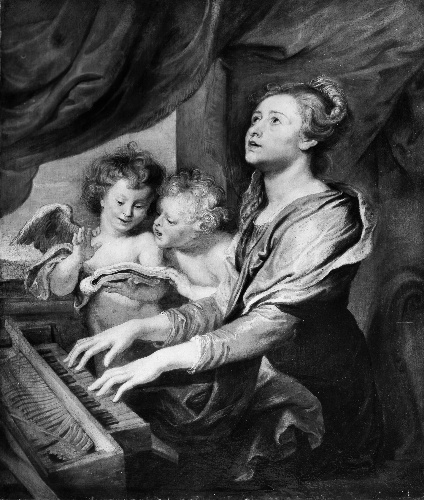
Title: Saint Cecilia
Artist: Abraham van Diepenbeeck
Artist bio: Flemish, 's Hertogenbosch 1596–1675 Antwerp
Object type: Painting
Classification: Paintings
Medium: Oil on canvas
Dimensions: 47 7/8 x 40 3/4 in. (121.6 x 103.5 cm)
Department: European Paintings
Credit line: H. O. Havemeyer Collection, Bequest of Mrs. H. O. Havemeyer, 1929
Accession year: 1929
Repository: Metropolitan Museum of Art, New York, NY
Tags: Music|Saints|Musical Instruments|Women|Angels